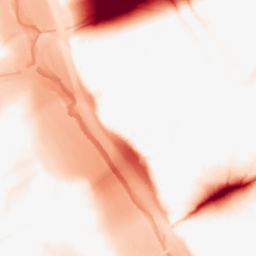
Category: morphological
Decomposition family: tophat
Decomposition parameters: size: 50
mode: black
Upsampling method: quadratic
Upsampling parameters: scale: 4
Upsampling scale: 4